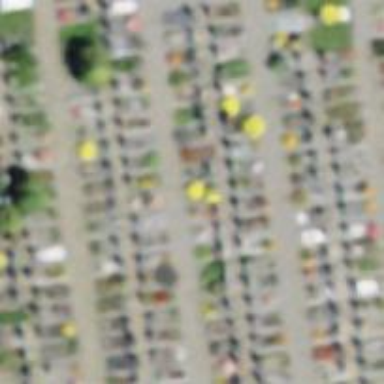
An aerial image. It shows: Cemetery.